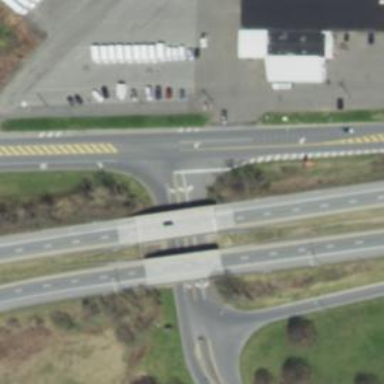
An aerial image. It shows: Bridge crossing over highway trunk expressway.